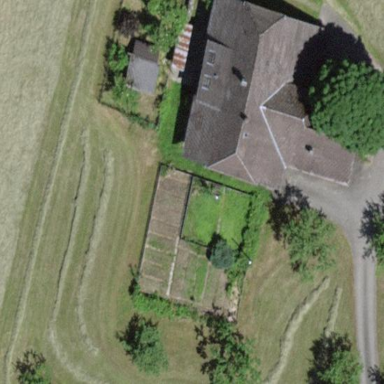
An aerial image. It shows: Farm building.